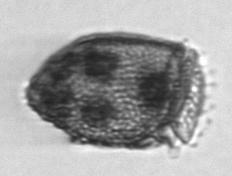
Label: Dinophysis_norvegica